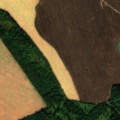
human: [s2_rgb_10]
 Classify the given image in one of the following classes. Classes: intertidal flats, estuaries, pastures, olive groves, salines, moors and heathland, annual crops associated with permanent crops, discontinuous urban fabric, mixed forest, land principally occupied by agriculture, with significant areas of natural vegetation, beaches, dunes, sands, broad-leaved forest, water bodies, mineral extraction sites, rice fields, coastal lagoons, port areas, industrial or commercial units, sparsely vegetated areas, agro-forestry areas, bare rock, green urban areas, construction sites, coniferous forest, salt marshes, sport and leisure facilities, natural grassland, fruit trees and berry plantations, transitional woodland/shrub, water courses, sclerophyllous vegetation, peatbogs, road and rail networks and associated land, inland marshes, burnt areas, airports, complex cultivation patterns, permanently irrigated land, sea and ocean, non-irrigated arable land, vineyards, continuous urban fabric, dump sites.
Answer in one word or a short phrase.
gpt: non-irrigated arable land, broad-leaved forest